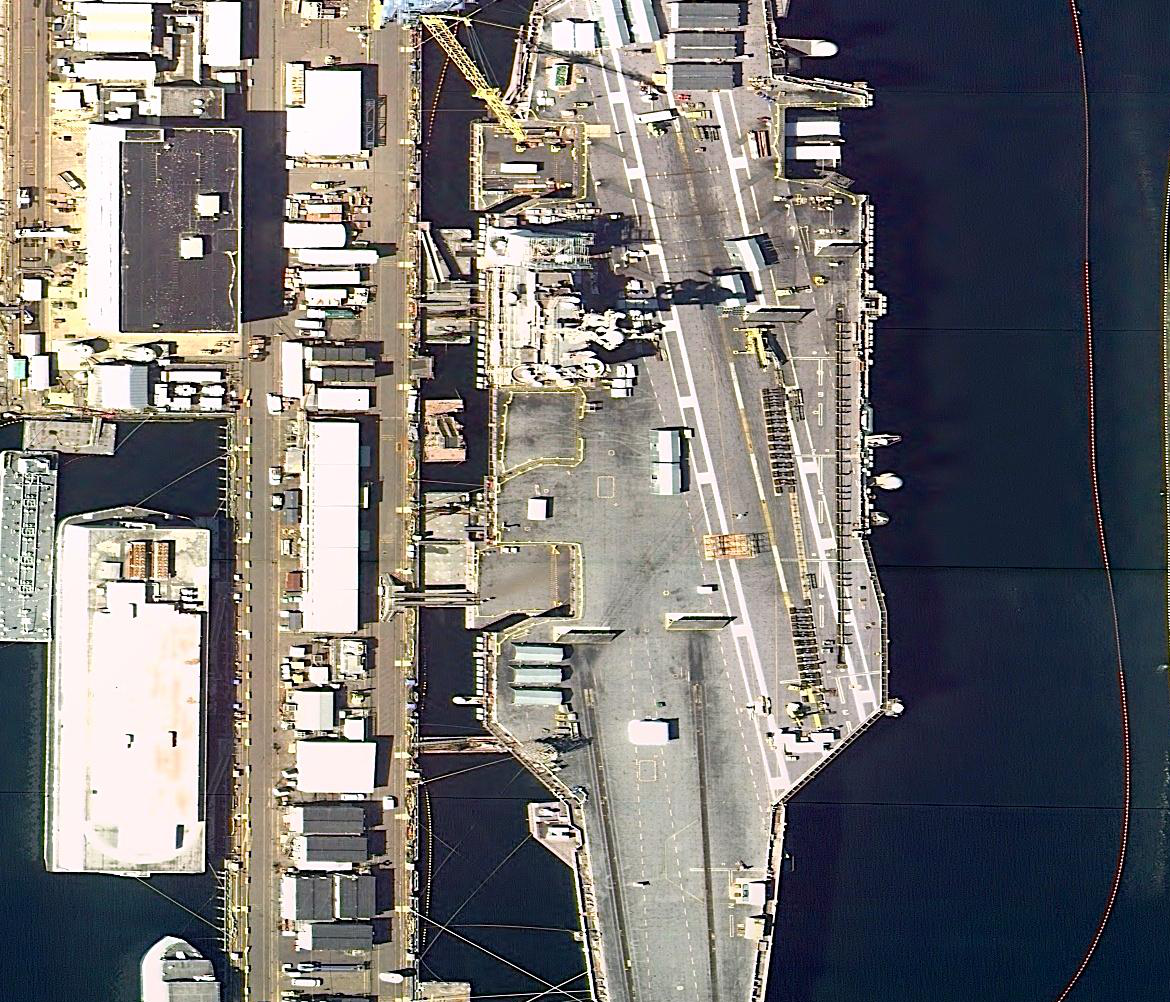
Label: aircraft_carrier